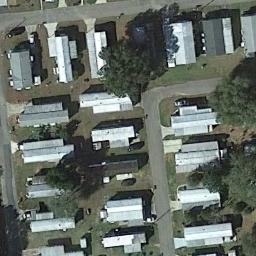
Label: mobile_home_park